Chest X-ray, PA view. Patient: 59 years old, sex M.
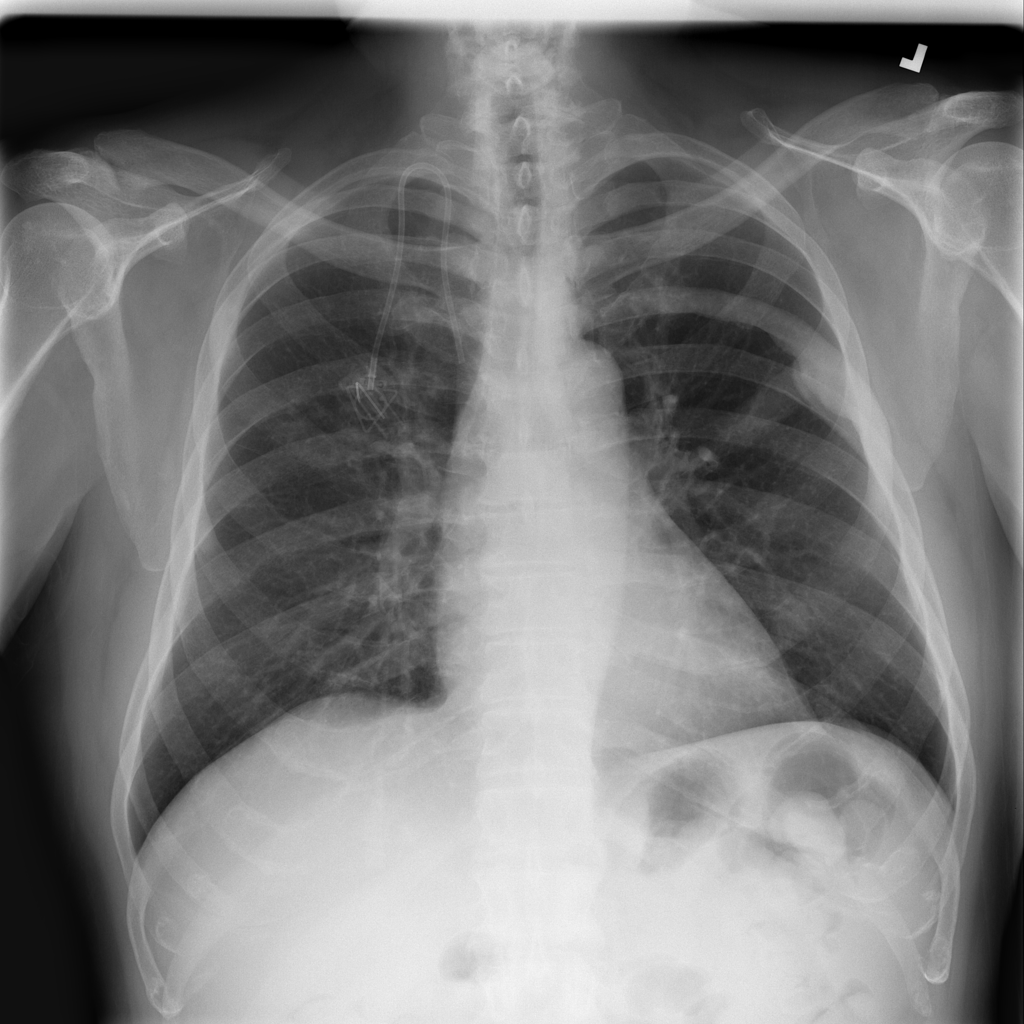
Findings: No Finding